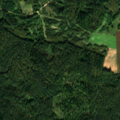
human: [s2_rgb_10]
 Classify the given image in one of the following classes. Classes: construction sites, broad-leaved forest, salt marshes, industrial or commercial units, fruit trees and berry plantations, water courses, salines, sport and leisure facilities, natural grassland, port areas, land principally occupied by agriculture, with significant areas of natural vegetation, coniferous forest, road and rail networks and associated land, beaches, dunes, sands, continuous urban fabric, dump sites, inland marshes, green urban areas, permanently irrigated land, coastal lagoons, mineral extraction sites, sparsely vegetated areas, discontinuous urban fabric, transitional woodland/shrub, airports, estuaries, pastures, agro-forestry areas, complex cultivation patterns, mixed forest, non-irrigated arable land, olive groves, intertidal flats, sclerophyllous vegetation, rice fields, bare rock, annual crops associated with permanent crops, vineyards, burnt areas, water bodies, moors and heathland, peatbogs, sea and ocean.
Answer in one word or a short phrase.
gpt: coniferous forest, mixed forest, transitional woodland/shrub